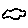
Label: cloud